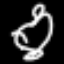
Label: frog